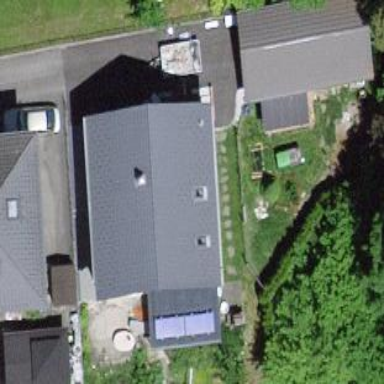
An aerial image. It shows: Residential building.